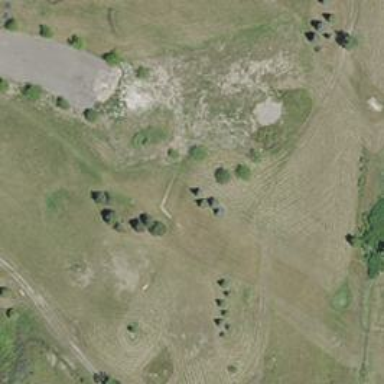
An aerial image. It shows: Disc golf basket.